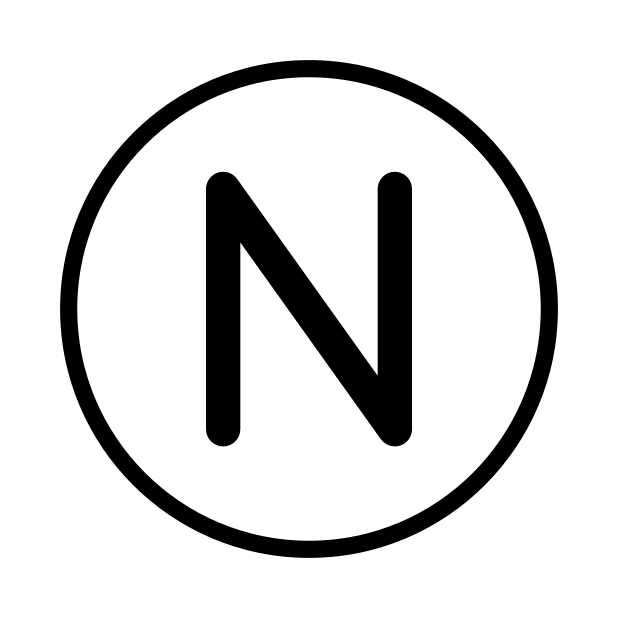
regional indicator N